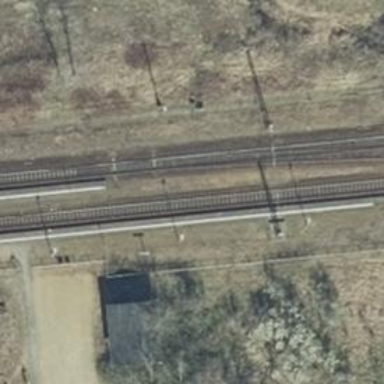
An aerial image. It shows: Railway switch.